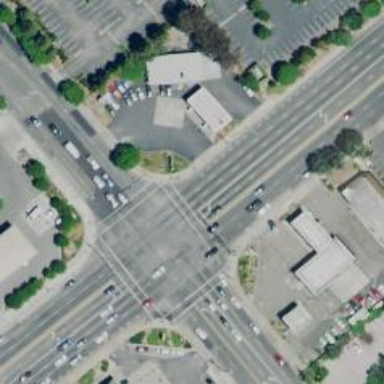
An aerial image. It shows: Solid stop line on the road.